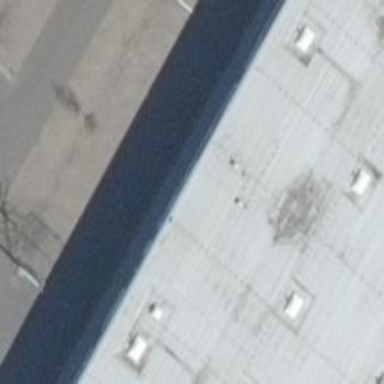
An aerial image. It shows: Close-up view of roof part of building.